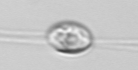
Label: Chaetoceros_danicus